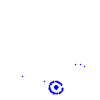
Particle: kaon